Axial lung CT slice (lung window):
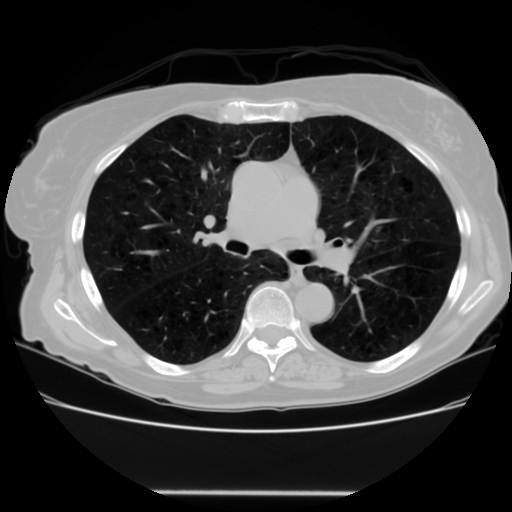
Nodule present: no